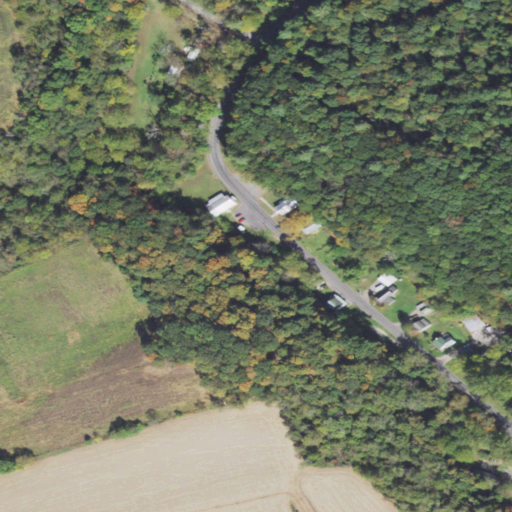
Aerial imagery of ridge(s) in Pennsylvania named Arch Rock containing deciduous forest, cultivated crops, mixed forest, open development, low intensity development, evergreen forest, and pasture